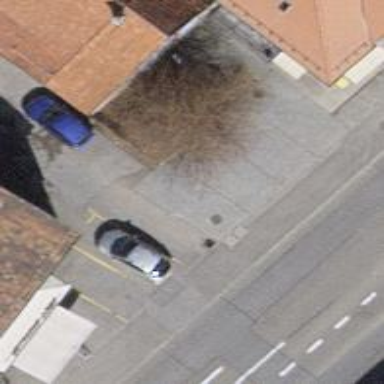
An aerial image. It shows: Post box.